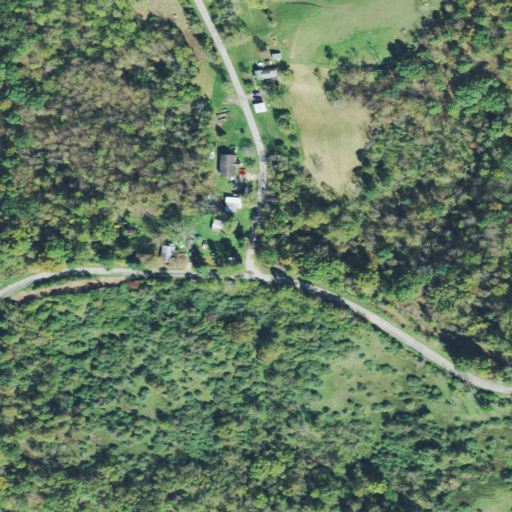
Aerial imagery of ridge(s) in Ohio named Coolville Ridge containing deciduous forest, pasture, open development, low intensity development, mixed forest, and medium intensity development